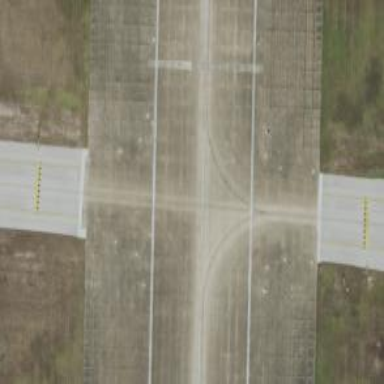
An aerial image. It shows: View of taxiway at the airport.